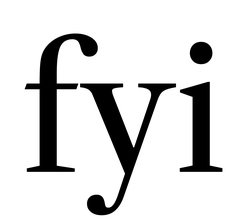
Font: LibreCaslonText_Regular